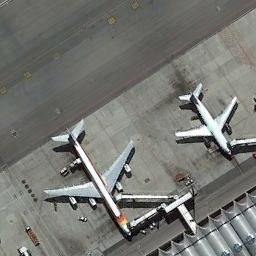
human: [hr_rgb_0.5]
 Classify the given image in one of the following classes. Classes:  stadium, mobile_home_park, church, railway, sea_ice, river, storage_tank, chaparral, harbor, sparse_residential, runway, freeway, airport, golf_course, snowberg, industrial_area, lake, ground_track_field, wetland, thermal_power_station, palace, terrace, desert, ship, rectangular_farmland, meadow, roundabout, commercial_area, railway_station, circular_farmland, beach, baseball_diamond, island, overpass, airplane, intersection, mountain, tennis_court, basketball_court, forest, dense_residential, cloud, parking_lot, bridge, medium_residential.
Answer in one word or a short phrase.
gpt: airplane